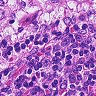
Metastatic tissue present: no